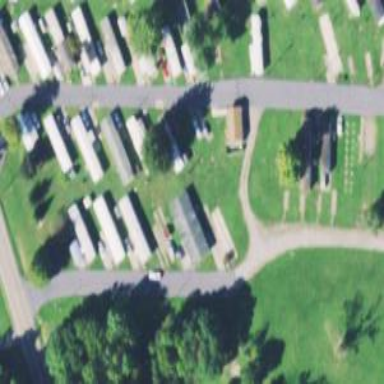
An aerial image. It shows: Residential area known as trailer park.